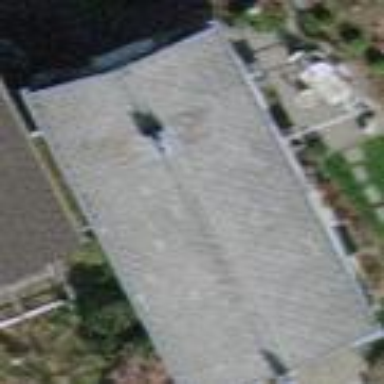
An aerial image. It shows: Terrace building with gabled roof.